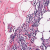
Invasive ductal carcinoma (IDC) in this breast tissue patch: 0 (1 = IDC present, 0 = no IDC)